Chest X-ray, PA view. Patient: 28 years old, sex M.
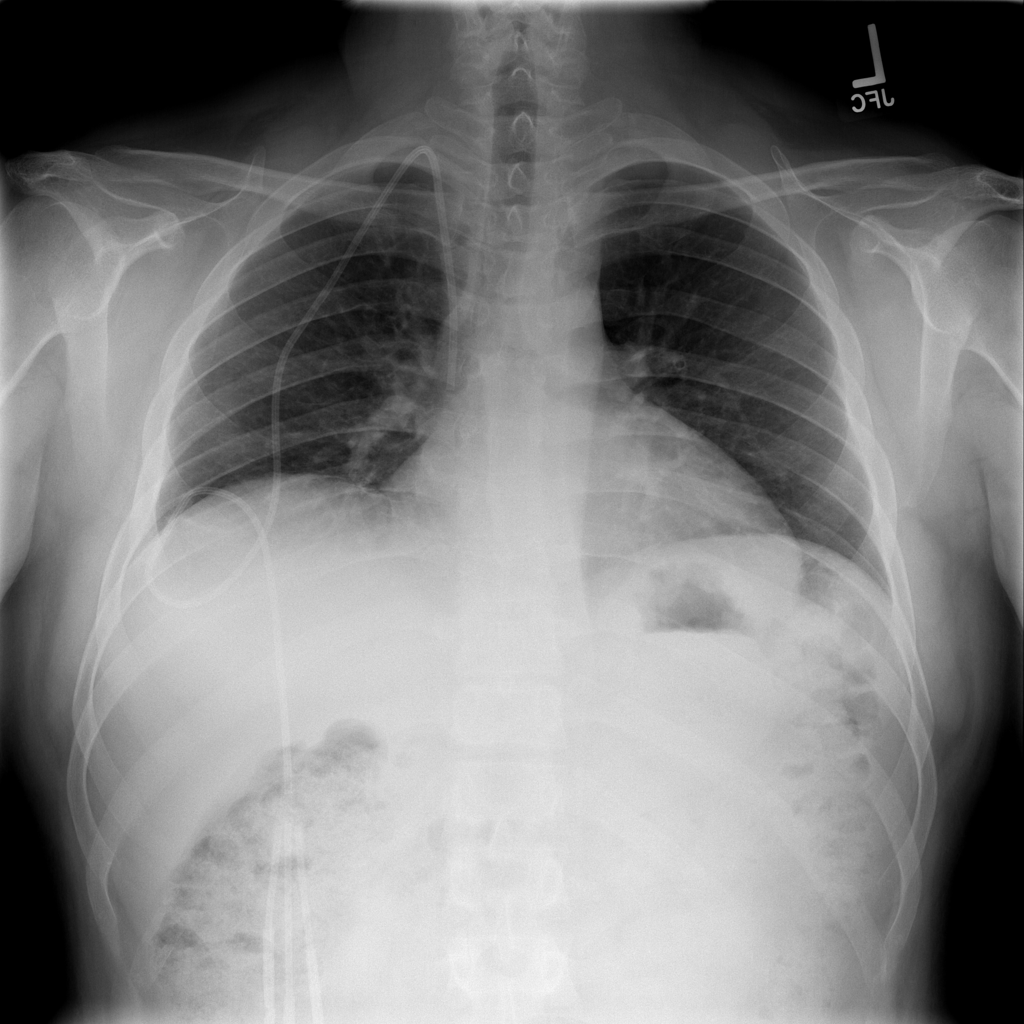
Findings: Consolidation